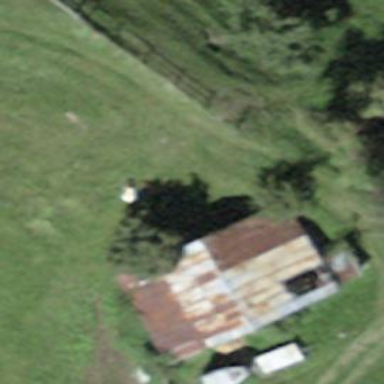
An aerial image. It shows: Shed.